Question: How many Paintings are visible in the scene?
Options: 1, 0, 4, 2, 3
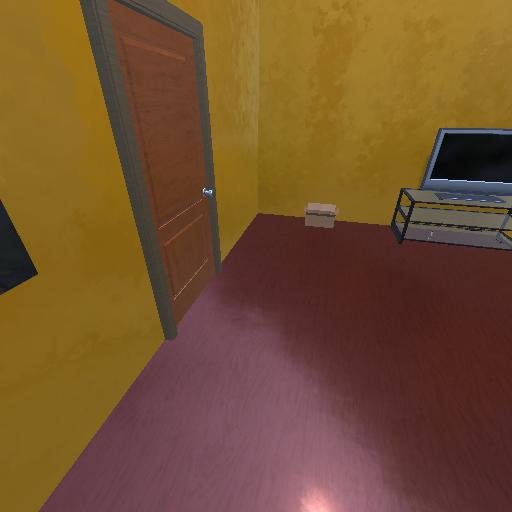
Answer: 1